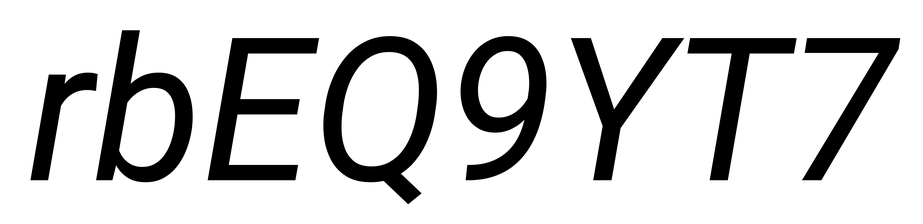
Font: Roboto-Italic_Italic